Question: I have to generate an image <URL>:

I tried many ways and ended with:
'''
+(NSImage*)radialGradientWithR0:(float)r0 r1:(float)r1 c0:(NSColor*)c0 c1:(NSColor*)c1 imageDimensionPx:(int)imageDimension
{
CIColor* cc0 = [[CIColor alloc]initWithColor:c0];
CIColor* cc1 = [[CIColor alloc]initWithColor:c1];
CIVector* civ = [CIVector vectorWithX:imageDimension/2 Y:imageDimension/2];
CIFilter* filter = [CIFilter filterWithName:@"CIRadialGradient"];
[filter setDefaults];
[filter setValue:civ forKey:@"inputCenter"];
[filter setValue:[NSNumber numberWithFloat:r0] forKey:@"inputRadius0"];
[filter setValue:[NSNumber numberWithFloat:r0] forKey:@"inputRadius1"];
[filter setValue:cc0 forKey:@"inputColor0"];
[filter setValue:cc1 forKey:@"inputColor1"];
CIImage* outputImage = [filter valueForKey:@"outputImage"];
NSRect outputImageRect = NSRectFromCGRect([outputImage extent]);
NSImage* blurredImage = [[NSImage alloc]
initWithSize:NSMakeSize(imageDimension, imageDimension)];
[blurredImage lockFocus];
[blurredImage drawAtPoint:NSZeroPoint fromRect:NSMakeRect(0, 0, imageDimension, imageDimension) operation:NSCompositeSourceOver fraction:1.0];
[blurredImage unlockFocus];
return blurredImage;
}
'''
but all I can get is an empty image.
Please help me.
Thanks
Felix
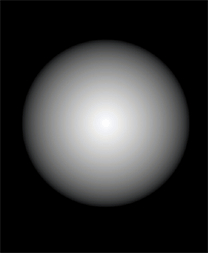
Answer: There are several errors in you code that prevent it from working:
-
You need to change the second line:
'''
[filter setValue:[NSNumber numberWithFloat:r0] forKey:@"inputRadius0"];
[filter setValue:[NSNumber numberWithFloat:r0] forKey:@"inputRadius1"];
'''
- you don't need this: 'NSRect outputImageRect = NSRectFromCGRect([outputImage extent]);'- '[blurredImage lockFocus];' followed by '[blurredImage drawAtPoint:' basically means something like: draw the image in itself. You meant: '[outputImage drawAtPoint:..]'
Here is a method that does what you want:
'''
-(NSImage *) radialGradientWithR0:(float)r0 r1:(float)r1 c0:(NSColor*)c0 c1:(NSColor*)c1 imageDimensionPx:(int)imageDimension {
CIColor* cc0 = [[CIColor alloc]initWithColor:c0];
CIColor* cc1 = [[CIColor alloc]initWithColor:c1];
CIVector* civ = [CIVector vectorWithX:imageDimension/2 Y:imageDimension/2];
CIFilter* filter = [CIFilter filterWithName:@"CIRadialGradient"];
[filter setValue:civ forKey:@"inputCenter"];
[filter setValue:[NSNumber numberWithFloat:r0] forKey:@"inputRadius0"];
[filter setValue:[NSNumber numberWithFloat:r1] forKey:@"inputRadius1"];
[filter setValue:cc0 forKey:@"inputColor0"];
[filter setValue:cc1 forKey:@"inputColor1"];
NSImage * res = [[NSImage alloc] initWithSize:NSMakeSize(imageDimension, imageDimension)];
[res lockFocus];
[[filter valueForKey:@"outputImage"]
drawAtPoint:NSZeroPoint
fromRect:NSMakeRect(0, 0, imageDimension, imageDimension)
operation:NSCompositeDestinationAtop fraction:1.0];
[res unlockFocus];
return res;
}
'''